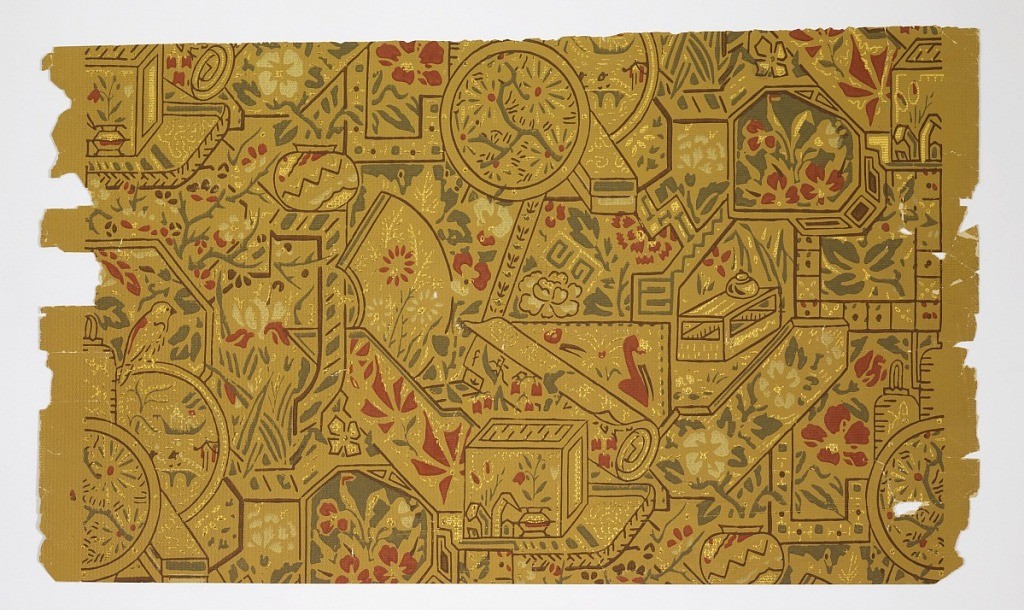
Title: Sidewall
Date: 1870–90
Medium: Machine-printed
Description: Anglo-Japanesque design.  Very geometric format having a 3-D effect. Floral and foliate motifs within fan shapes and circular ornaments. Also containing vases, scrolls of paper and 3-D cube designs. Printed in metallic gold, red, white and deep green on yellow ocher embossed background.